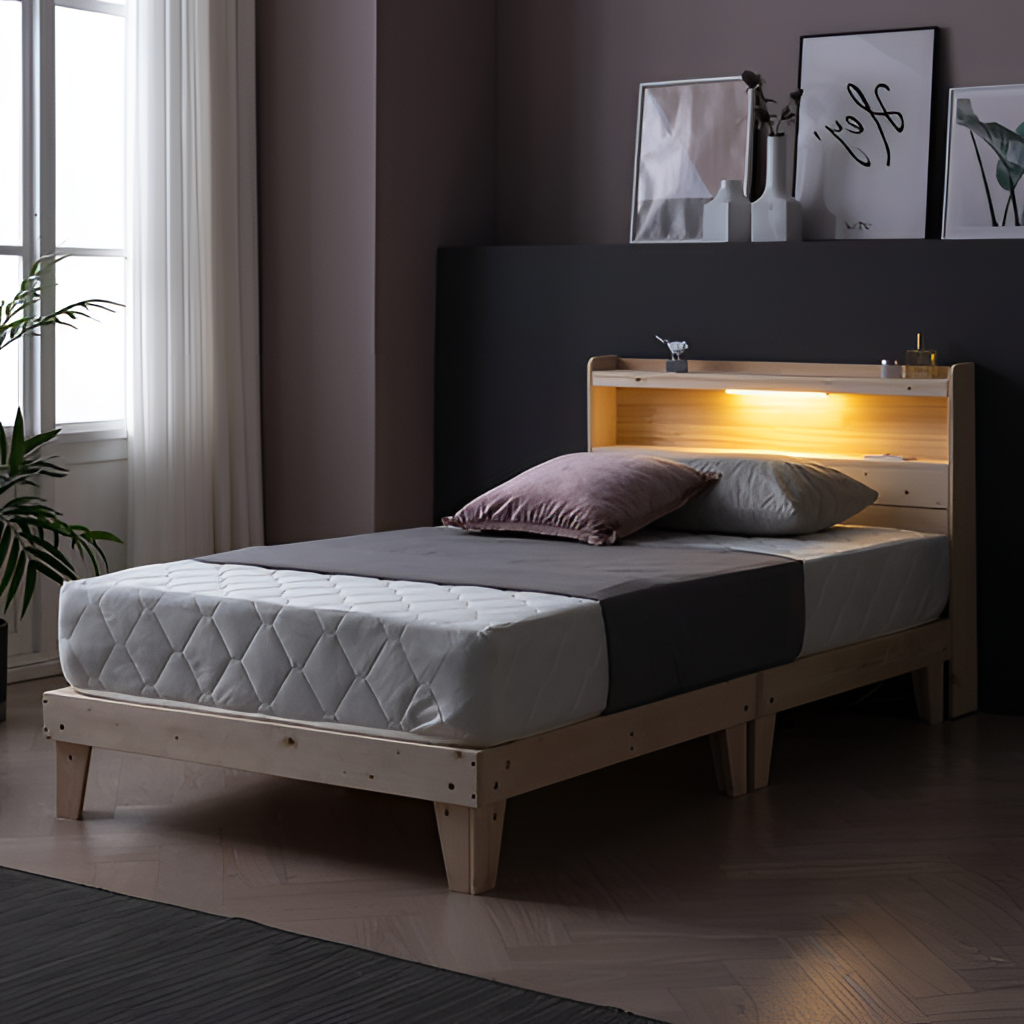
bedroom, wood illuminated headboard bed, modern, paint wallpaper, with solid pattern, brown wood flooring, with herringbone pattern